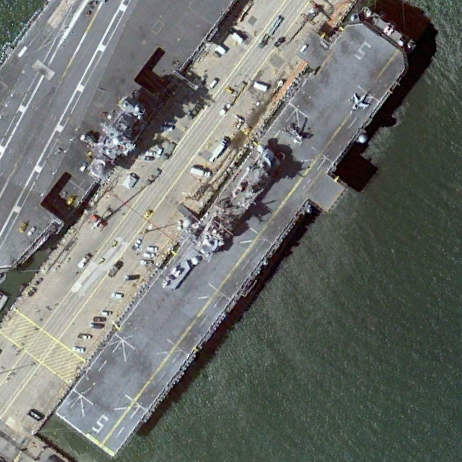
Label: assault